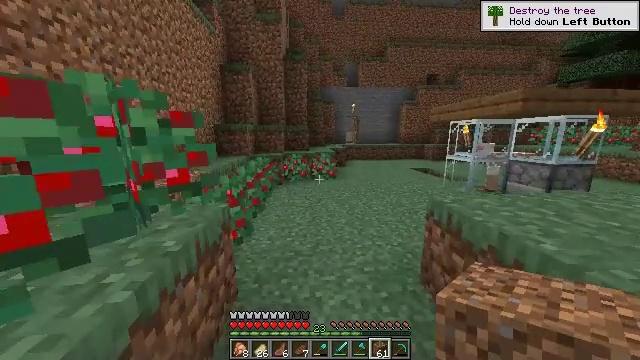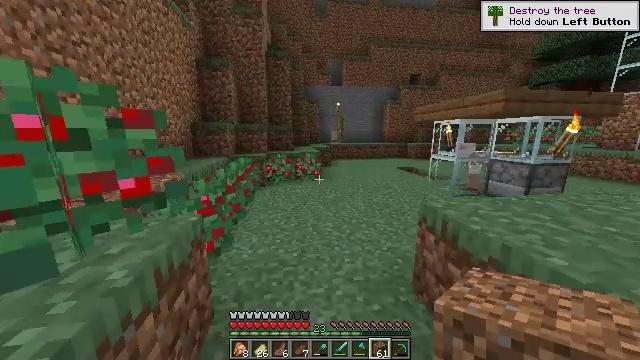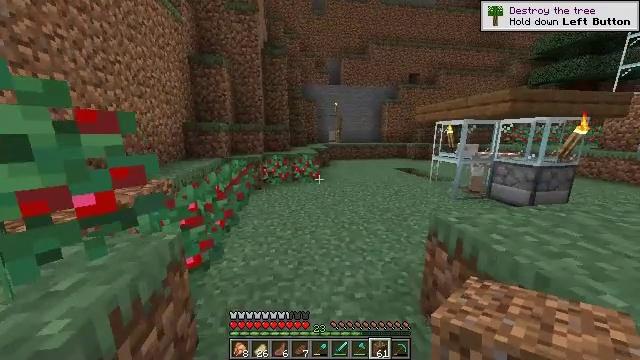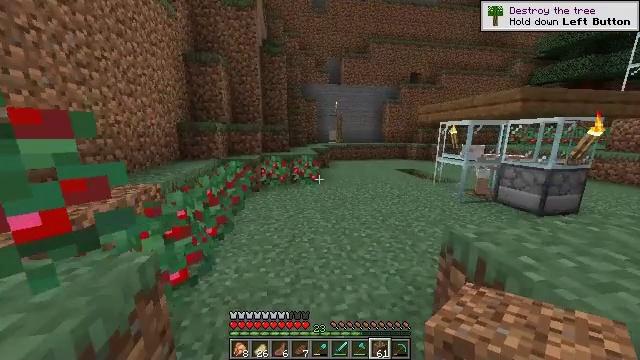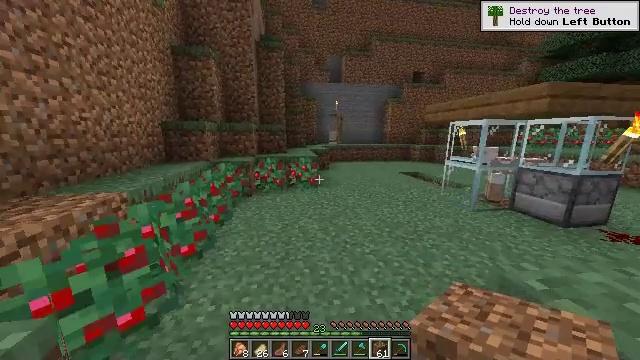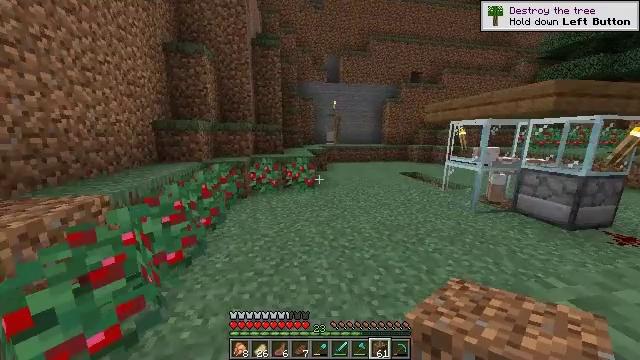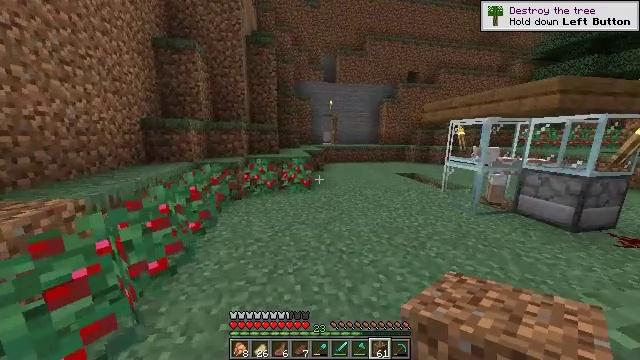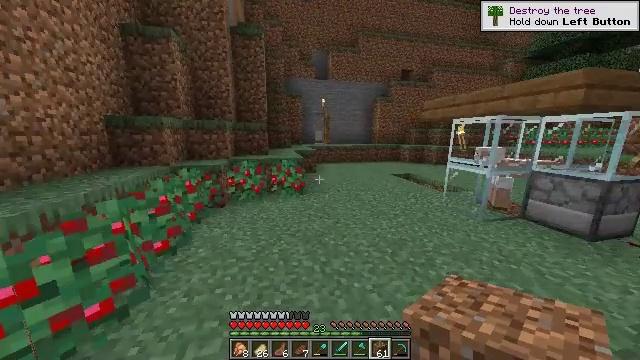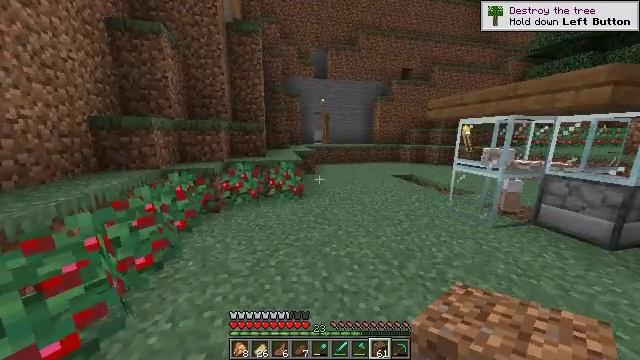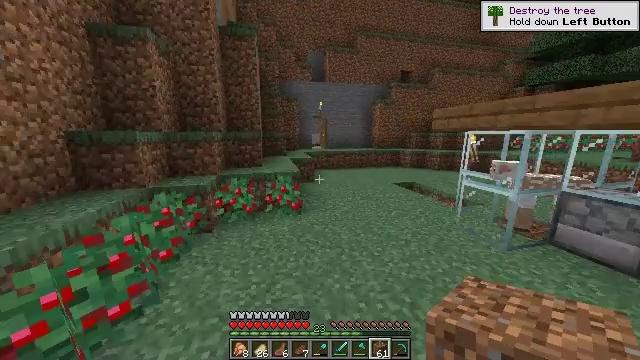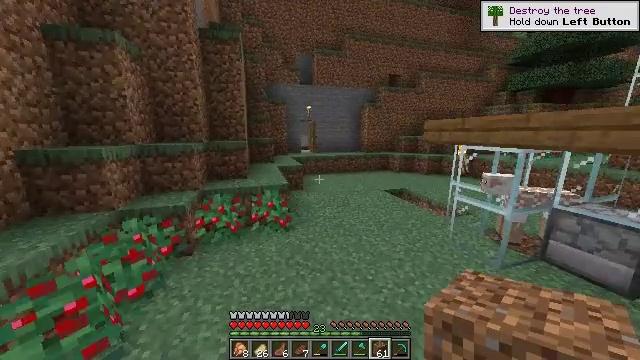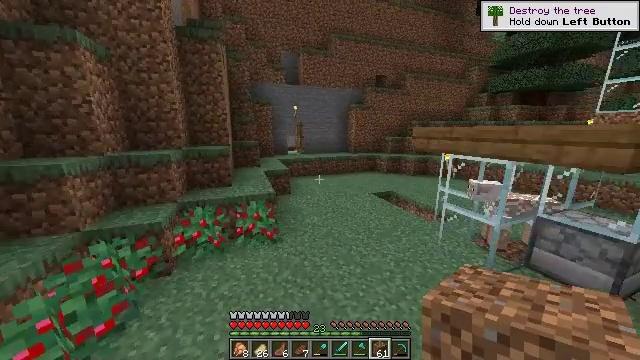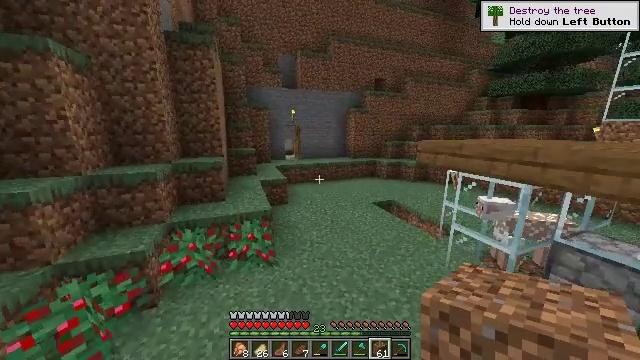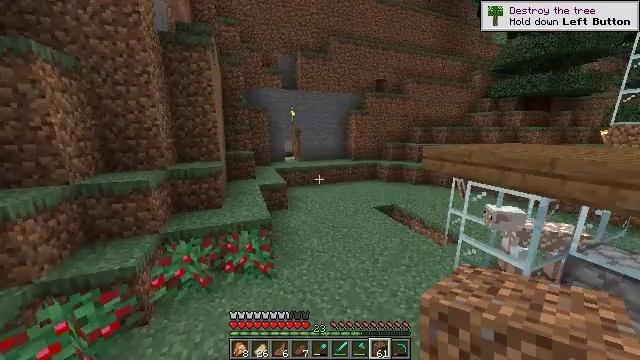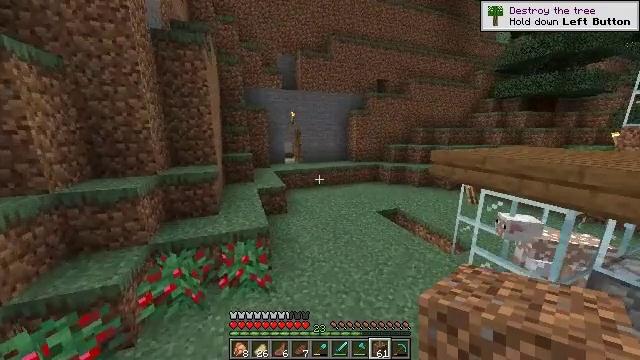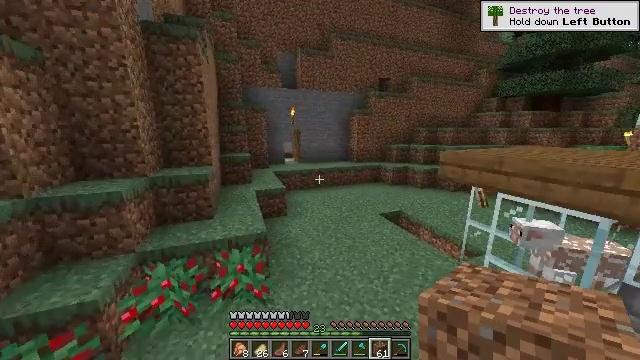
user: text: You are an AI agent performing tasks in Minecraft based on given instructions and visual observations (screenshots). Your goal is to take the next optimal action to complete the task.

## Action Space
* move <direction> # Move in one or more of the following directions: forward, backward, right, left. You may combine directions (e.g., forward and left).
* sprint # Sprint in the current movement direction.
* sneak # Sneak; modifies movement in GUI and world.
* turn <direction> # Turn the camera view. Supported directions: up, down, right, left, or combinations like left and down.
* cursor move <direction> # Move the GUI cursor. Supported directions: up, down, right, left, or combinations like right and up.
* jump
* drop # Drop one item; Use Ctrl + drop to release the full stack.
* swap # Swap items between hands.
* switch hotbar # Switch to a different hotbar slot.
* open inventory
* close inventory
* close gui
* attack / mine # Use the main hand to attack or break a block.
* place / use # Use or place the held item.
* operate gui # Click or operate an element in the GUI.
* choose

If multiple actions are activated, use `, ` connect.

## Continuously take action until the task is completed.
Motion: motion action
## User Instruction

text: Clear the sweet berry bush to collect the sweet berries.
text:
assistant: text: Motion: move forward, sprint, turn right
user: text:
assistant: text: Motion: move forward, sprint
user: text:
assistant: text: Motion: move forward, sprint
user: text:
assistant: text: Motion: move forward
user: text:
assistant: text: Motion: move forward
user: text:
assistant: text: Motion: move forward
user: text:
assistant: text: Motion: move forward, turn right
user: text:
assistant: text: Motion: move forward
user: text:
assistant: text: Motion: move forward, jump
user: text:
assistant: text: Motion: move forward, turn right, jump
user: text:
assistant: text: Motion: move forward, turn right, jump
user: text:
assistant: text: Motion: move forward, jump
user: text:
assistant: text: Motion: move forward, jump
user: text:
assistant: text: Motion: move forward, jump
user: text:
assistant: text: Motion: move forward, jump
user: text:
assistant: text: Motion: move forward, jump
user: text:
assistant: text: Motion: move forward, jump
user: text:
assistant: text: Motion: move forward, jump
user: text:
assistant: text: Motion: move forward, jump
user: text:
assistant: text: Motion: move forward, sprint, jump
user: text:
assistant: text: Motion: move forward, sprint, jump
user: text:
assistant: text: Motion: move forward, sprint, jump
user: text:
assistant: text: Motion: move forward, sprint, jump
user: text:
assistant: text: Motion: move forward, jump
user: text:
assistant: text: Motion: move forward, turn left, jump
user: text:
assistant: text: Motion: move forward, turn left, jump
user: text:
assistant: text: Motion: move forward, turn left, jump
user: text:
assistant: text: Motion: move forward, turn left, jump
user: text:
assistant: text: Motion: move forward, jump
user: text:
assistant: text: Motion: move forward, jump